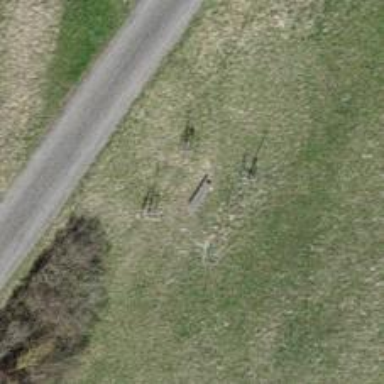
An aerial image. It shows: Bench.